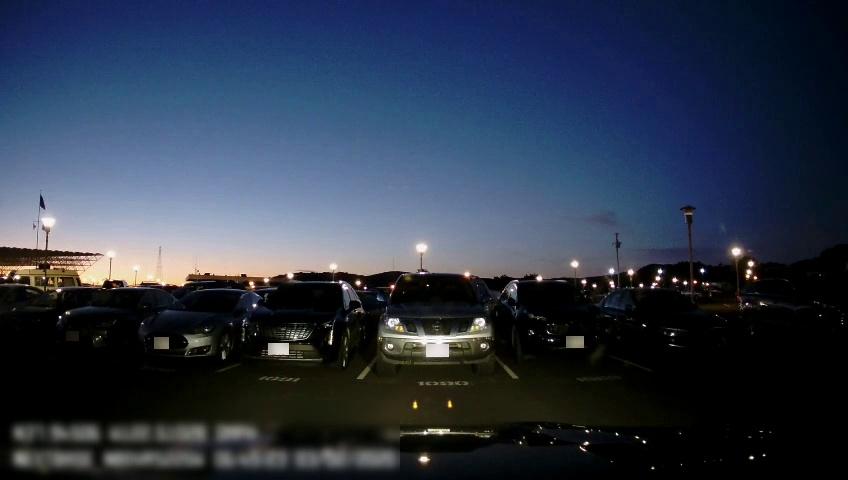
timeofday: Night
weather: Other
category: Drivable Space
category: Vehicles | SUV
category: Vehicles | Car
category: Vehicles | SUV
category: Vehicles | Truck
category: Vehicles | SUV
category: Vehicles | Car
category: Vehicles | Car
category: Vehicles | Car
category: Vehicles | Car
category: Vehicles | Other LV
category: Vehicles | SUV